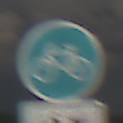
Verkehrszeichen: Radweg
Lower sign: EinspurigeFahrzeugeFrei2
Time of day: MorningAfternoon
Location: Outdoor (Nature)
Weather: PartlyCloudy
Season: NotSpecified
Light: Natural